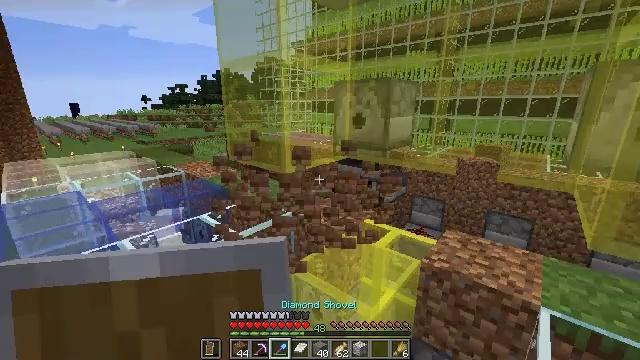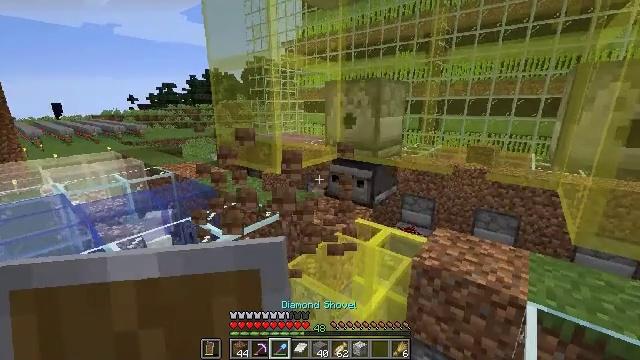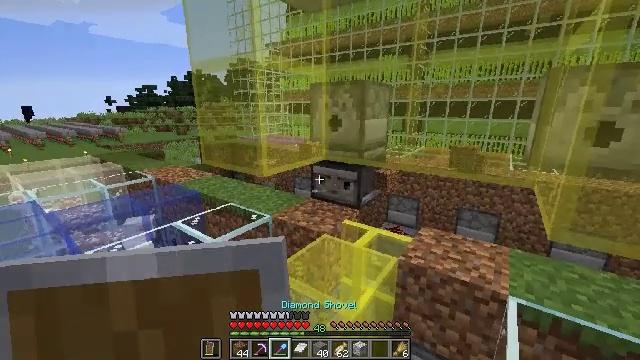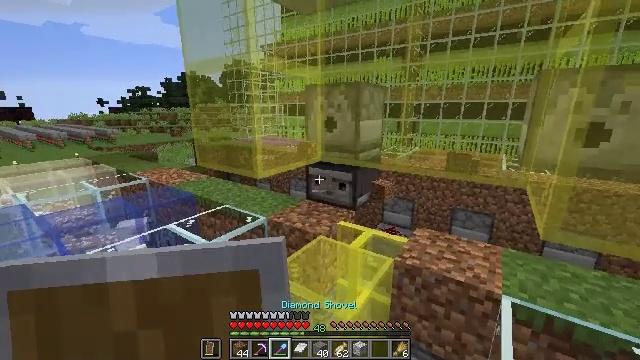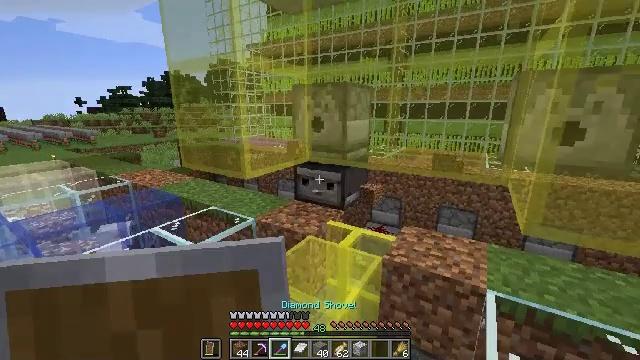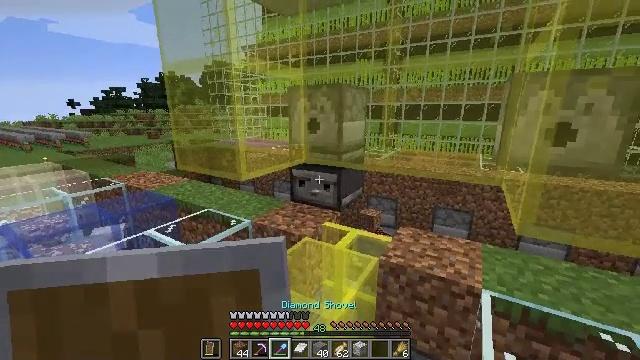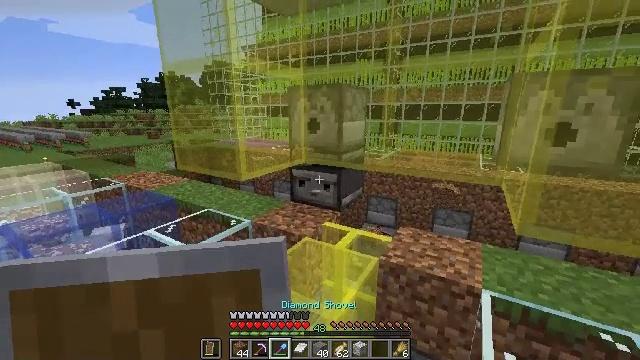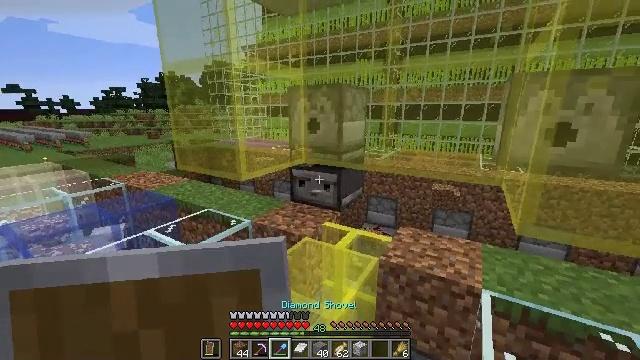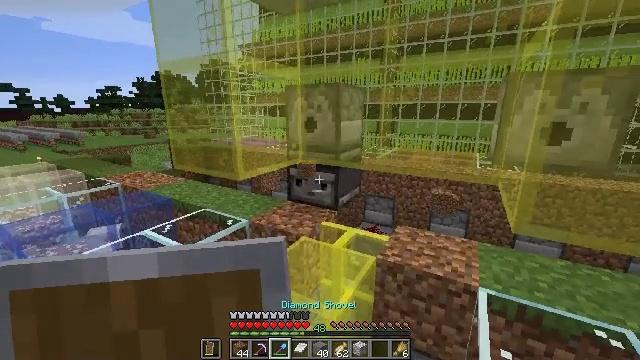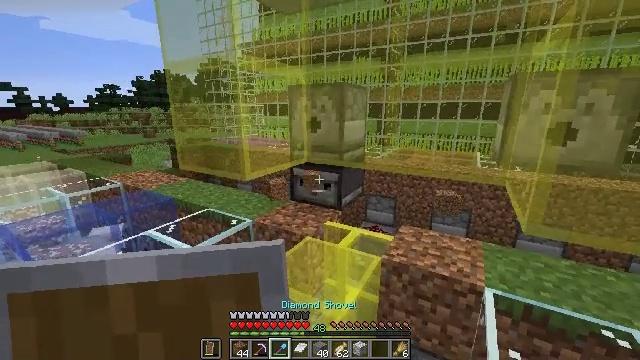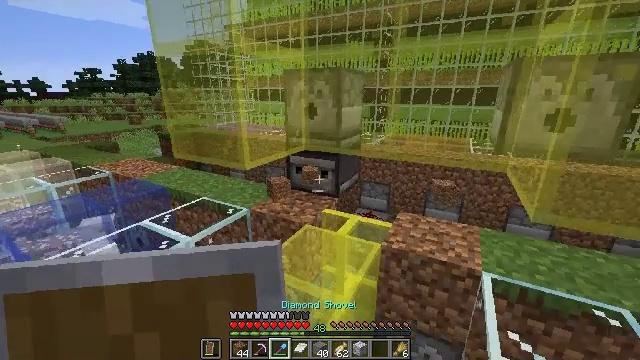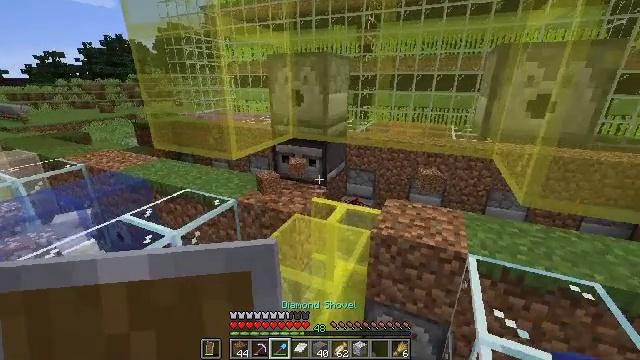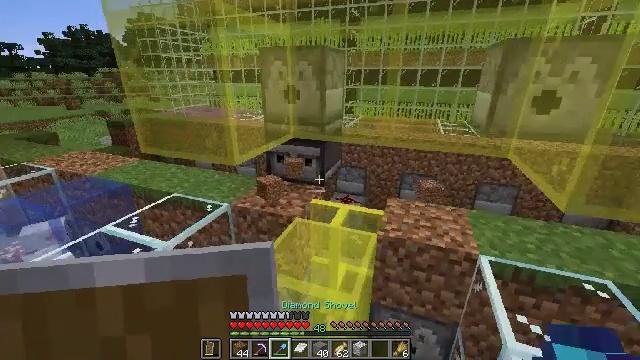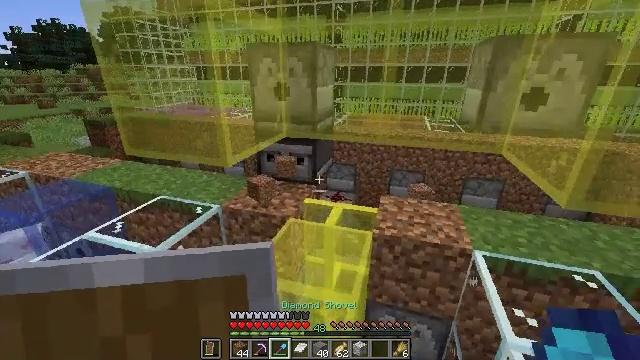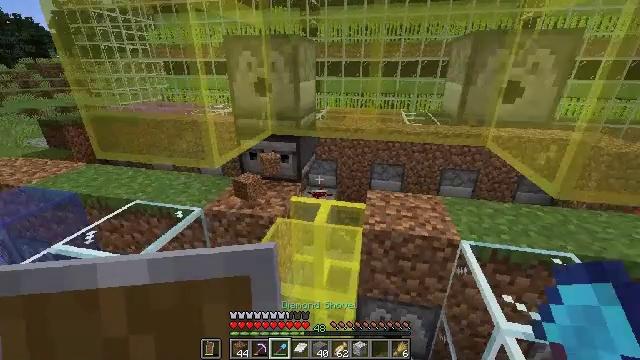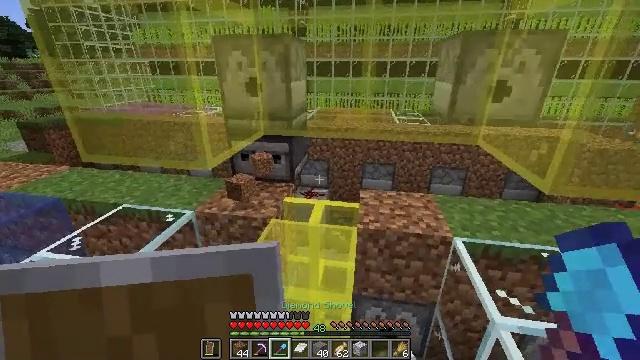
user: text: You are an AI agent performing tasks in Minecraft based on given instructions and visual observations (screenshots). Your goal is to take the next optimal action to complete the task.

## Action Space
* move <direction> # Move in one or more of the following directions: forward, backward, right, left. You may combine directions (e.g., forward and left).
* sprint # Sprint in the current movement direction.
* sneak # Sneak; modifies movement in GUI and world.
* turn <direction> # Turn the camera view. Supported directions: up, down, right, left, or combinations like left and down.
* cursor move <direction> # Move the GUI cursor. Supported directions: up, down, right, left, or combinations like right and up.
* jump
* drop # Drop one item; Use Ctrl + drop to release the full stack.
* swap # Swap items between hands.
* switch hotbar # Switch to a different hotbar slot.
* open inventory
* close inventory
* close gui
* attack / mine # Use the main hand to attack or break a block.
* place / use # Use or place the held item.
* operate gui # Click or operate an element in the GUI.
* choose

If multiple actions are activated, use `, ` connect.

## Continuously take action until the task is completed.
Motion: motion action
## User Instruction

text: Smash the yellow stained glass to add it to your inventory.
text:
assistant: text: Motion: turn right
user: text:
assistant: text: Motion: turn right
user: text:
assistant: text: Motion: turn right
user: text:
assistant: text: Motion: turn right
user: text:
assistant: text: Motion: no_op
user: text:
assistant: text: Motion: no_op
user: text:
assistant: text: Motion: no_op
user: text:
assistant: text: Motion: no_op
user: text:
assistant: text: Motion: move left
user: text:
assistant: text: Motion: move forward and move left, turn right and down
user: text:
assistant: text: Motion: move forward and move left, turn right and down
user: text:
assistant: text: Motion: move forward and move left, turn right
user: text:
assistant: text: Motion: turn right
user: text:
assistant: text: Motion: turn right and down
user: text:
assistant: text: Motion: turn right
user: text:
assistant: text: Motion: turn up
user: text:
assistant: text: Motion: turn up
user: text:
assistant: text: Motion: turn up
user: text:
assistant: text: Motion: turn left
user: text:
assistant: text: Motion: turn left
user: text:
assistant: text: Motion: no_op
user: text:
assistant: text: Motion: no_op
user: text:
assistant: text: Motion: no_op
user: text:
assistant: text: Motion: no_op
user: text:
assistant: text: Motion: no_op
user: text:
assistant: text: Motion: no_op
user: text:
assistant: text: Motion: no_op
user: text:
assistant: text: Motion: no_op
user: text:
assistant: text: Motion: no_op
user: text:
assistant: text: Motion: move forward, turn left and up